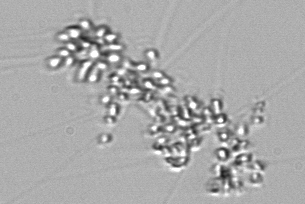
Label: Chaetoceros_didymus_TAG_external_flagellate